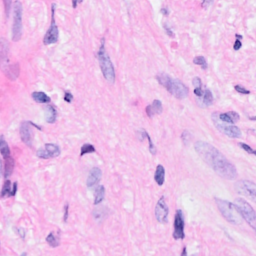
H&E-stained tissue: Breast